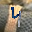
Label: 4